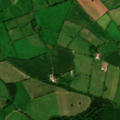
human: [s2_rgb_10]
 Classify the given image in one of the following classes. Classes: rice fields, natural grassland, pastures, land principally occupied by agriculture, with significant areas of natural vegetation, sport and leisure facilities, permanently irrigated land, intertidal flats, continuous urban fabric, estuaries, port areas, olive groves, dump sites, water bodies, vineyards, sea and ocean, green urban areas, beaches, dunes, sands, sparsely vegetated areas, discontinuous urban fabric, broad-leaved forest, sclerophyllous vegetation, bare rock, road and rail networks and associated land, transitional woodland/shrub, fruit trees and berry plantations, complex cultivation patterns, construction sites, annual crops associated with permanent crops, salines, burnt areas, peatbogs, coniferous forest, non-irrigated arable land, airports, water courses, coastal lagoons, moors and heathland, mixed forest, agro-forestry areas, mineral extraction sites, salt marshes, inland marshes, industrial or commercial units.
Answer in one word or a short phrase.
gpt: pastures, mixed forest